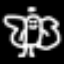
Label: angel